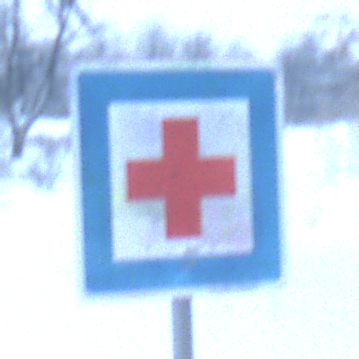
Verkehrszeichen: ErsteHilfe
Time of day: Midday
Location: Outdoor (Nature)
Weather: Overcast
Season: Winter
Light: Natural